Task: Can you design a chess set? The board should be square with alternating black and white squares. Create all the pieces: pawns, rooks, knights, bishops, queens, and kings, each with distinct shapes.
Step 584:
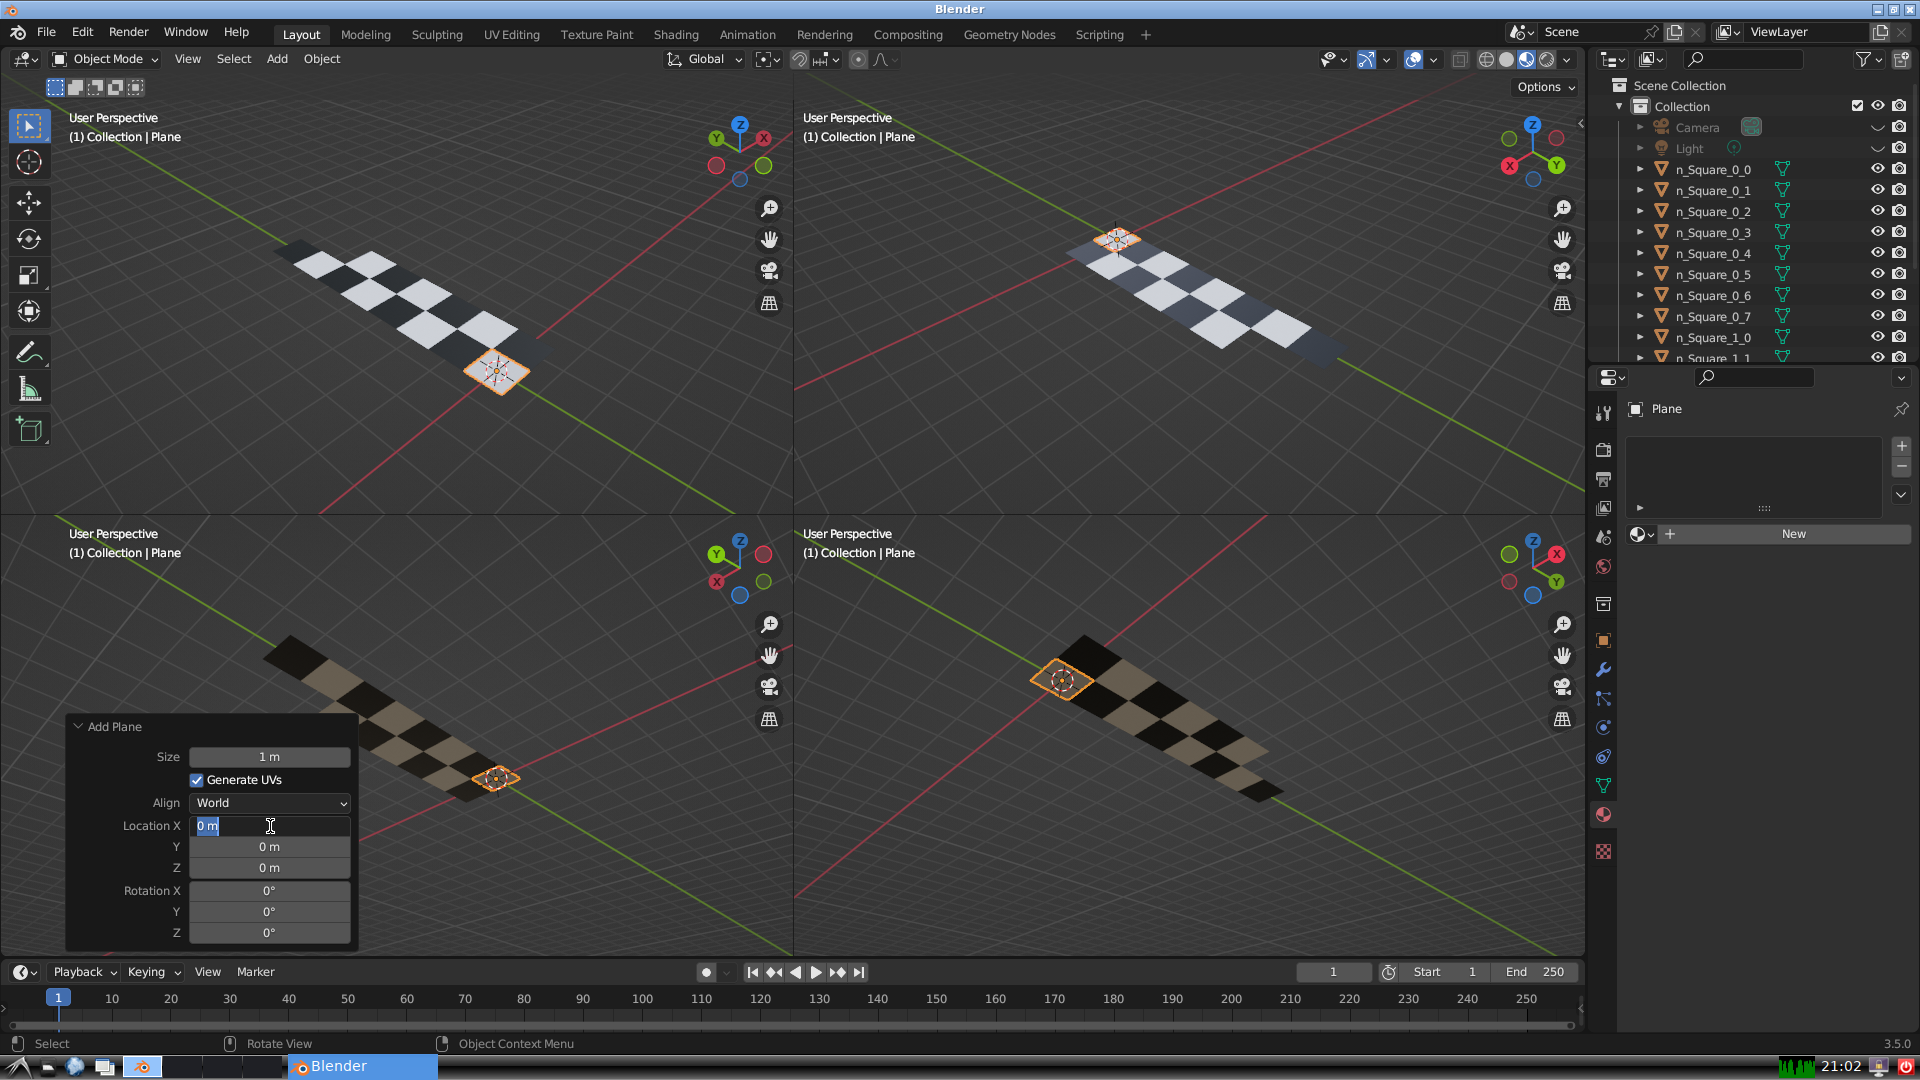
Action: input_text: 1.0